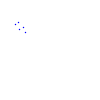
Particle: kaon